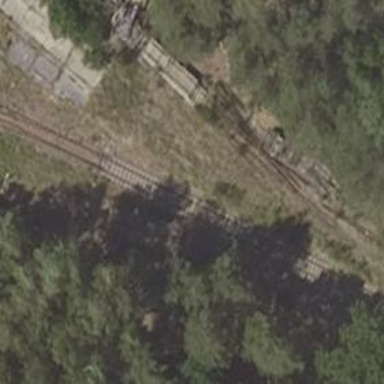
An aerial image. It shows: Railway yard used for servicing trains.